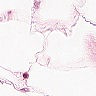
Metastatic tissue present: no